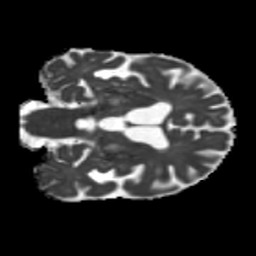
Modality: MD
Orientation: coronal
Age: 58
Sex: male
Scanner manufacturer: siemens
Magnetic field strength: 3 T
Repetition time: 5.25 s
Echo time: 0.08 s